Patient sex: M
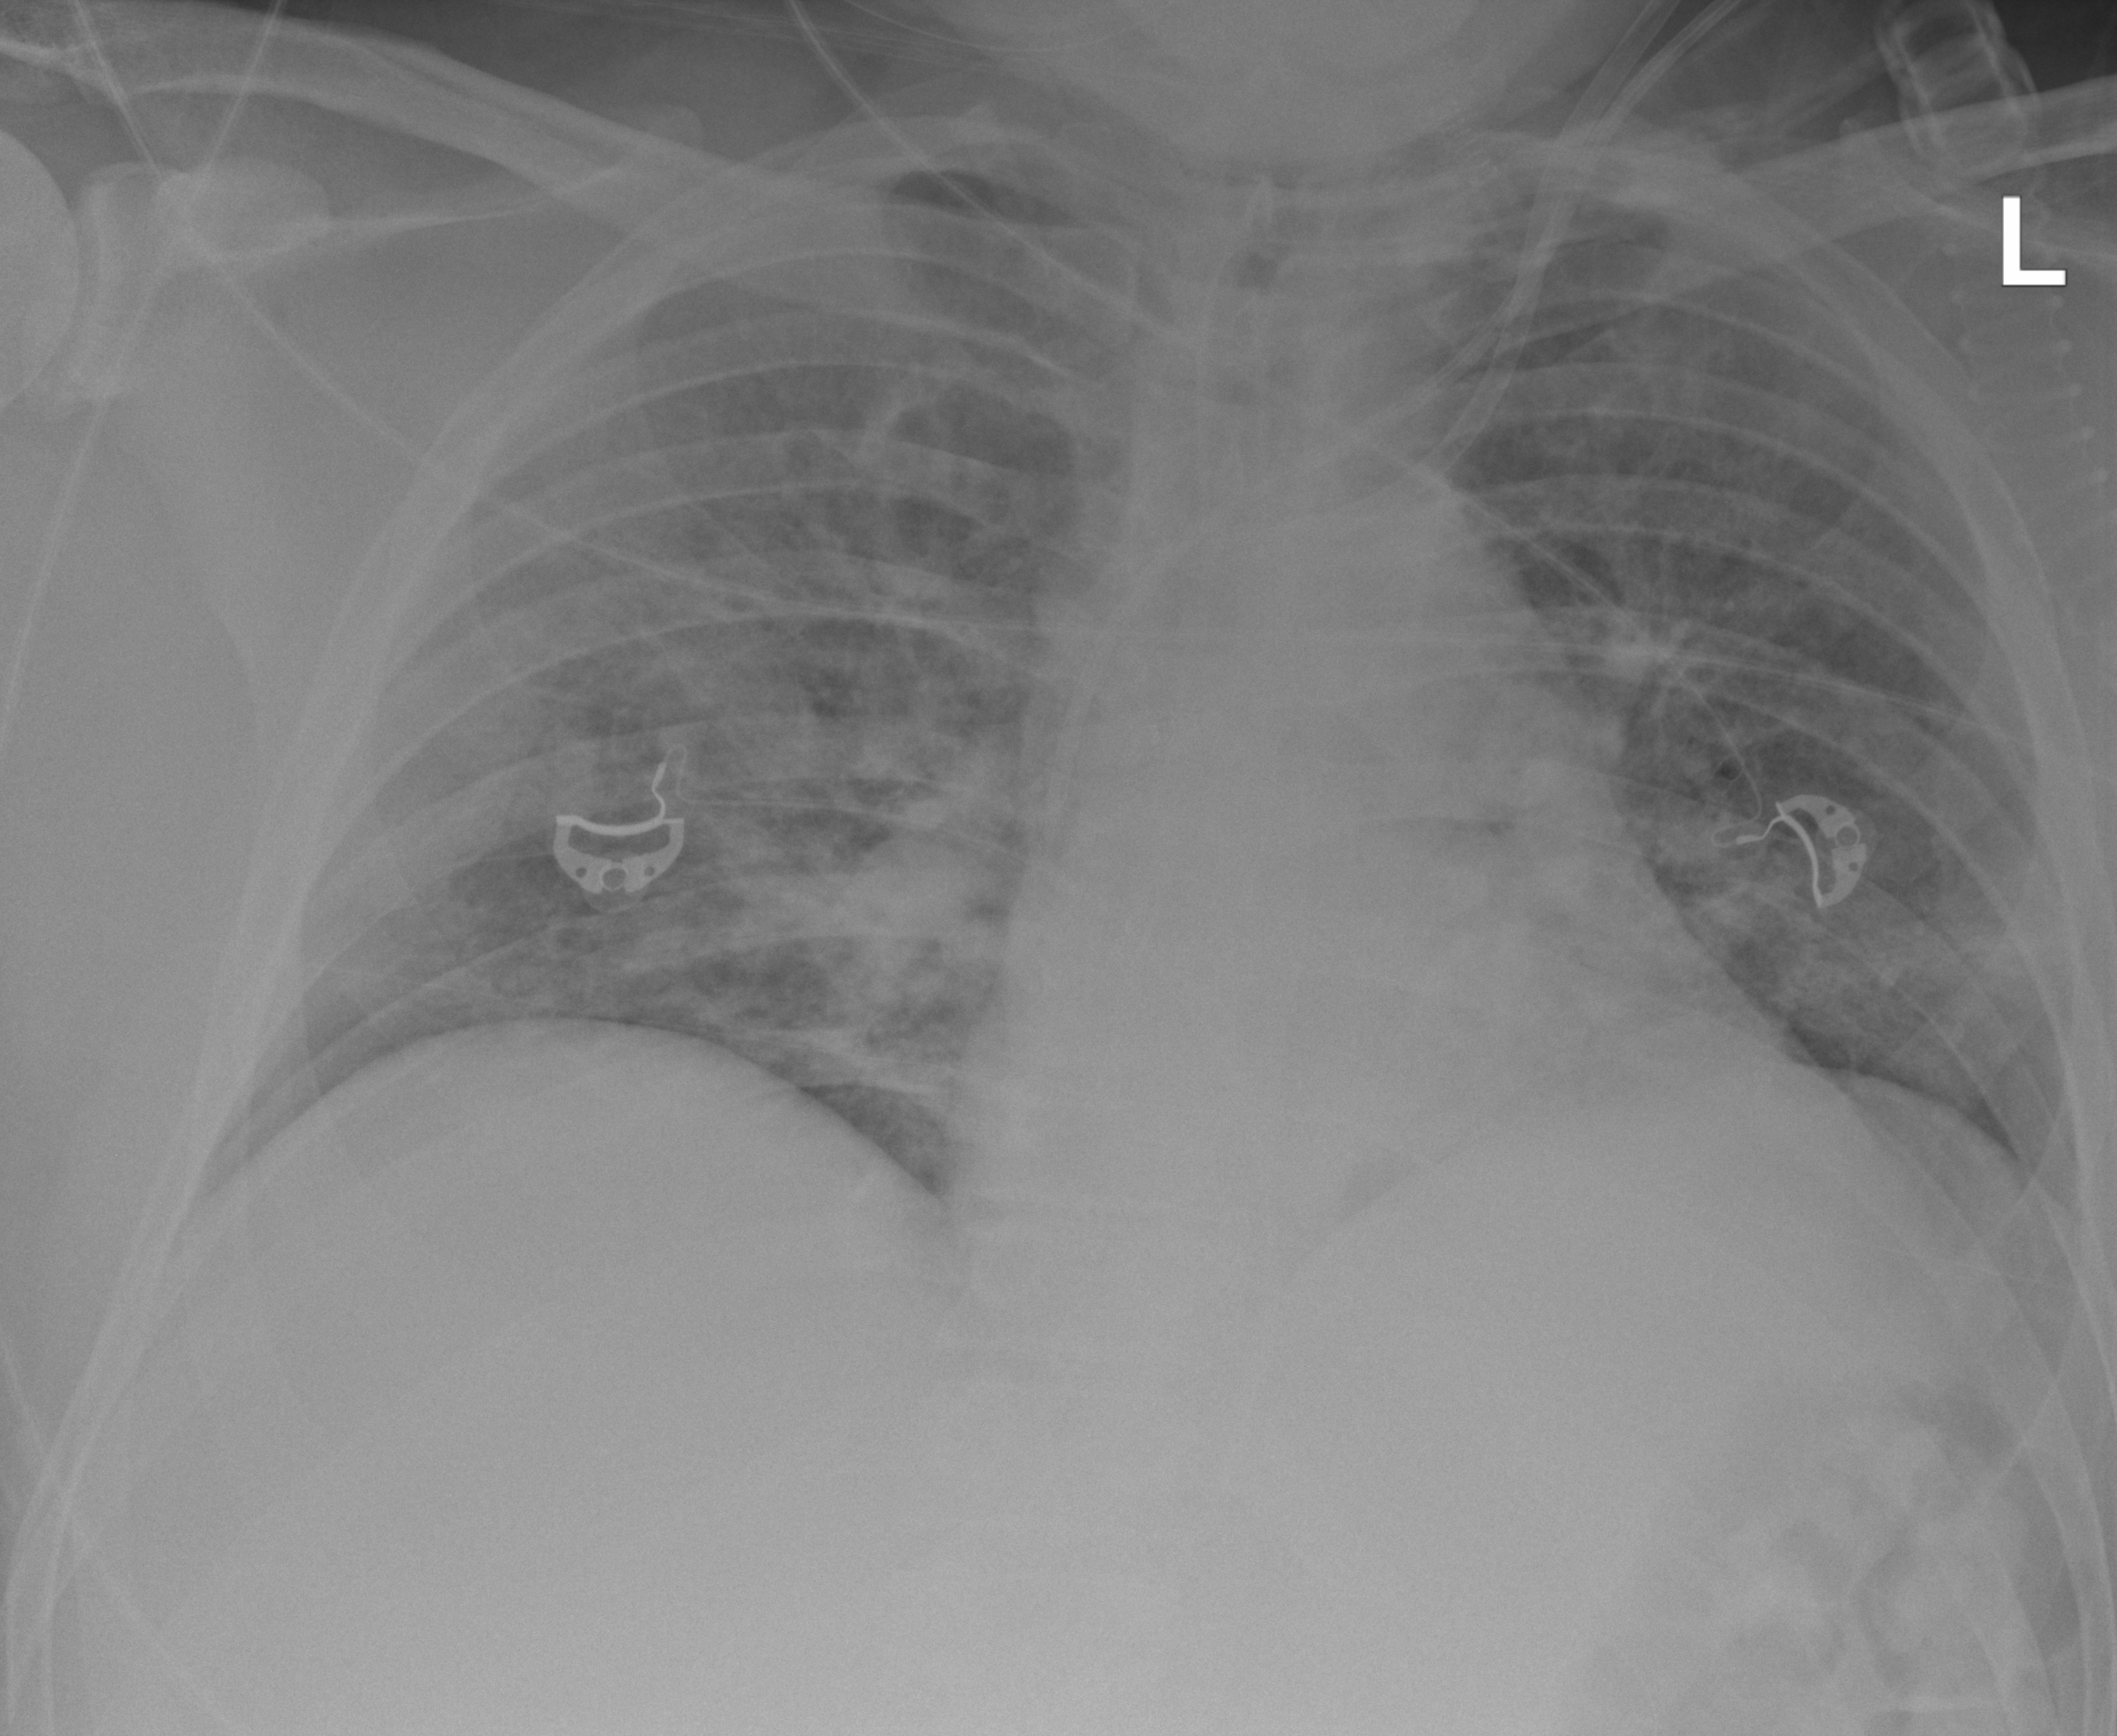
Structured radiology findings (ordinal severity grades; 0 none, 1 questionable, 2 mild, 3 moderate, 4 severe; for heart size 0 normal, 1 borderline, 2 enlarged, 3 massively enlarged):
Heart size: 1
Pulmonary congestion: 2
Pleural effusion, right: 0
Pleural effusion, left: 2
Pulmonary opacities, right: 2
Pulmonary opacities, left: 2
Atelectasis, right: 1
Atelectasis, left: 1